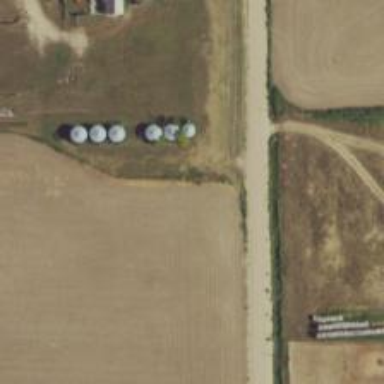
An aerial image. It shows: Silo.